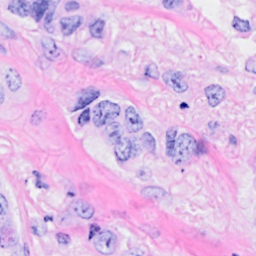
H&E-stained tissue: Breast